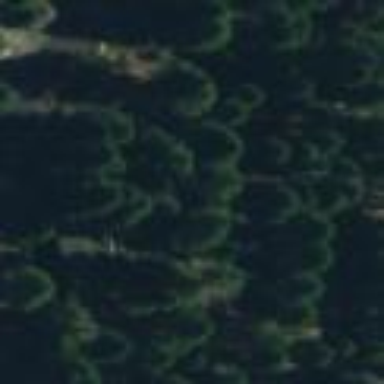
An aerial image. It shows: Evergreen needle-leaved forest.